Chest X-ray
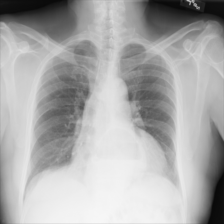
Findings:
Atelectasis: negative
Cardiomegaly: positive
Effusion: negative
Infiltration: positive
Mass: negative
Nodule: negative
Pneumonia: negative
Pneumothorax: negative
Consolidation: negative
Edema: negative
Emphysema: negative
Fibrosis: negative
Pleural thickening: negative
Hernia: positive